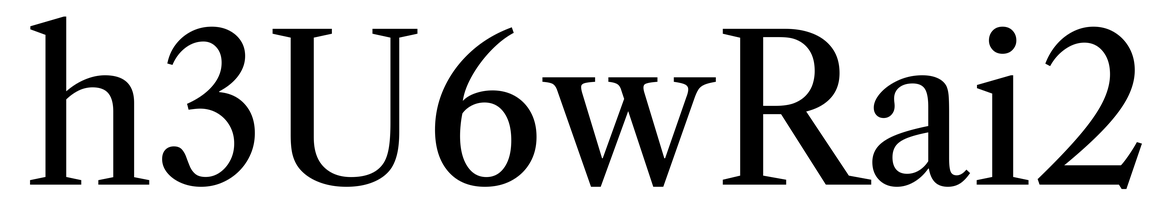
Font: LibreCaslonText_Regular